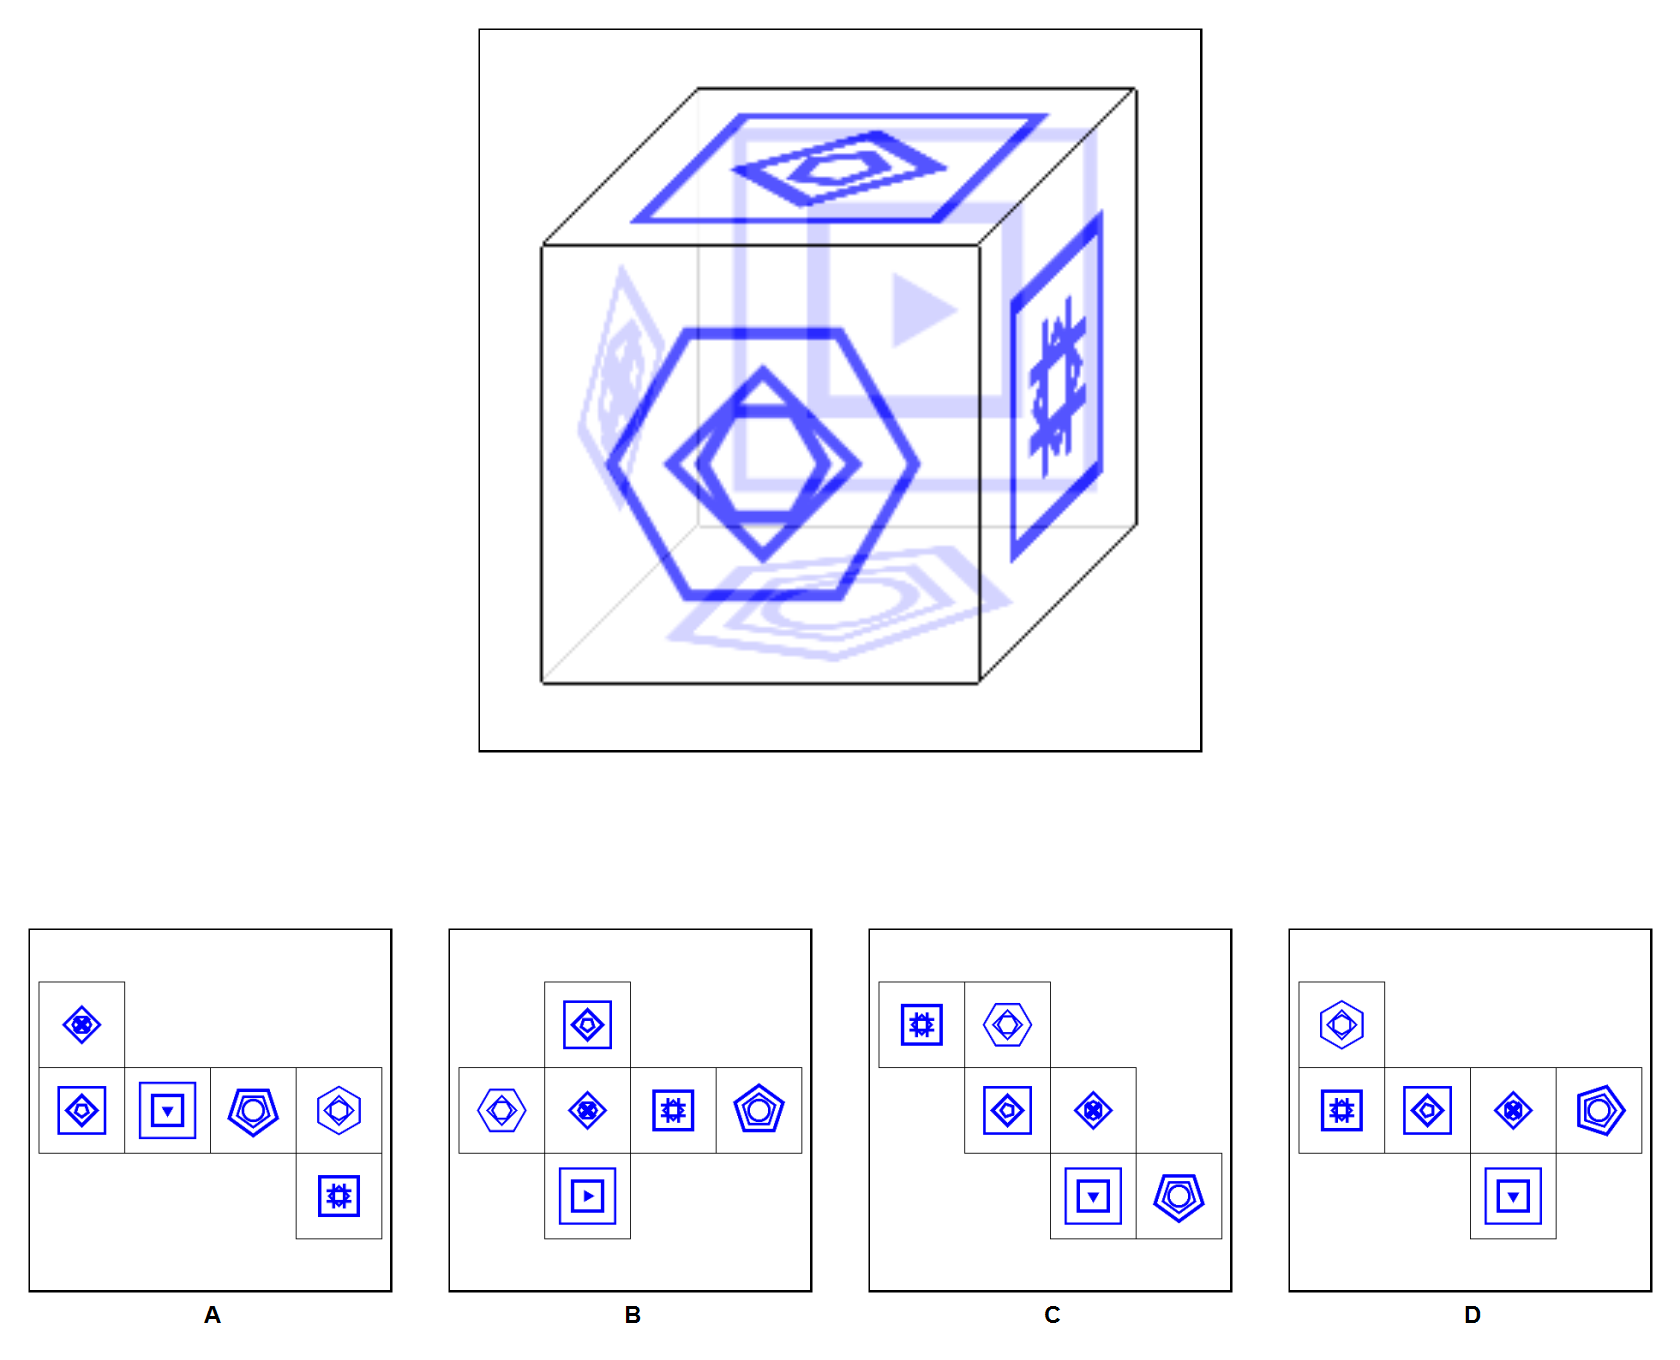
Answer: B